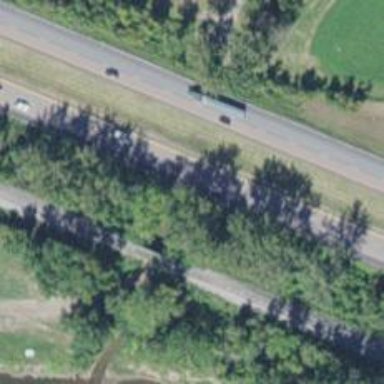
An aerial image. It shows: Culvert tunnel.